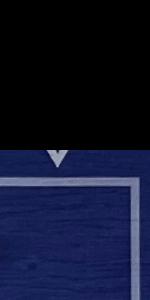
Label: Empty